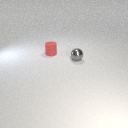
small gray metal sphere in front of small red rubber cylinder